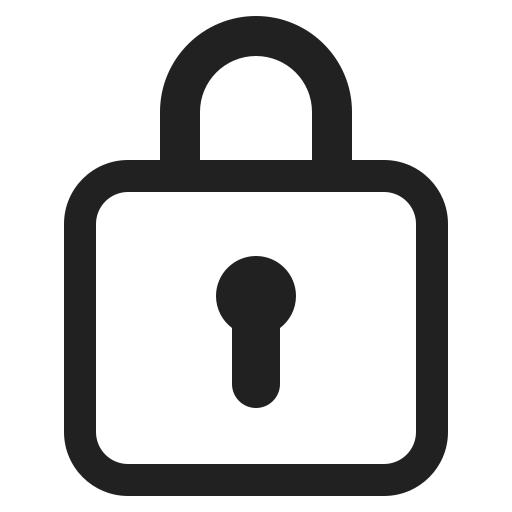
locked high contrast